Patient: sex M, age 73
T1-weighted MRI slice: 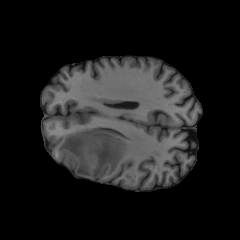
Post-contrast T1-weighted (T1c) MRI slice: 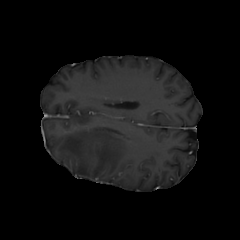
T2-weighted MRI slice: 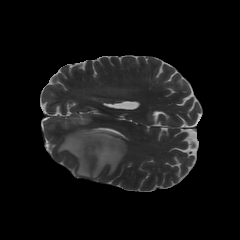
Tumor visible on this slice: yes
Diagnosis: Glioblastoma, IDH-wildtype
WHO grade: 4